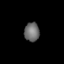
Tissue: lung
Cell type: Myeloid cells
Senescence score: 0.5674
Nuclear area (px): 278
Mean DAPI intensity: 108.647